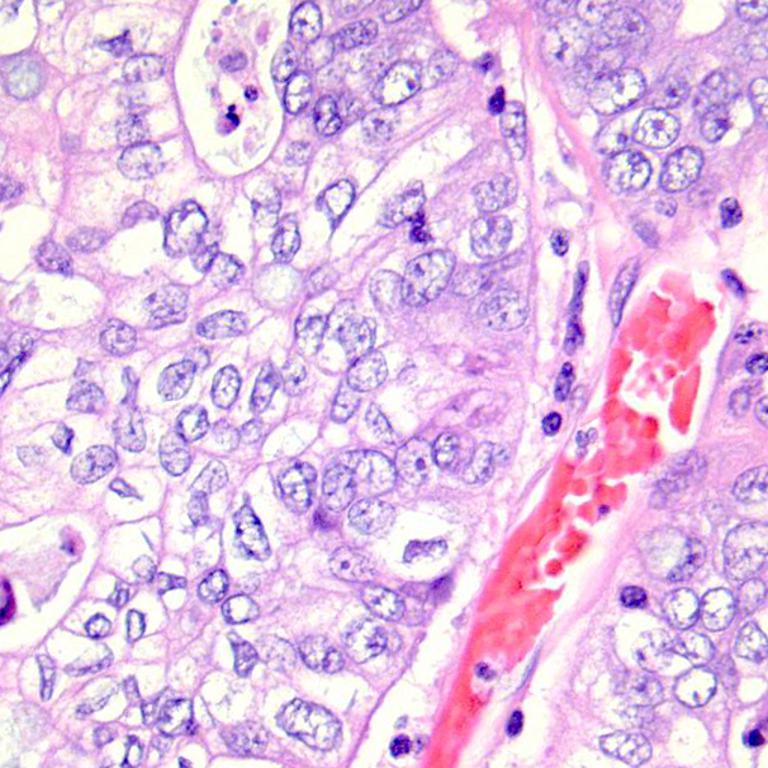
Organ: colon
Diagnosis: adenocarcinomas